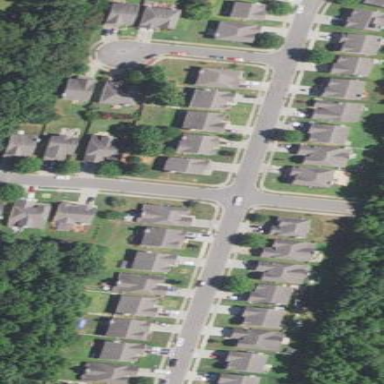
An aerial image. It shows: Residential area consisting of single-family homes.